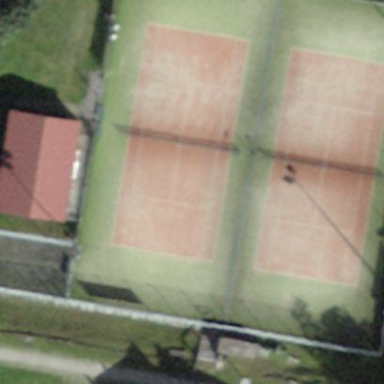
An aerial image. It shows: Sports centre featuring tennis facilities.